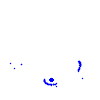
Particle: pion